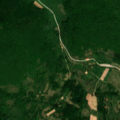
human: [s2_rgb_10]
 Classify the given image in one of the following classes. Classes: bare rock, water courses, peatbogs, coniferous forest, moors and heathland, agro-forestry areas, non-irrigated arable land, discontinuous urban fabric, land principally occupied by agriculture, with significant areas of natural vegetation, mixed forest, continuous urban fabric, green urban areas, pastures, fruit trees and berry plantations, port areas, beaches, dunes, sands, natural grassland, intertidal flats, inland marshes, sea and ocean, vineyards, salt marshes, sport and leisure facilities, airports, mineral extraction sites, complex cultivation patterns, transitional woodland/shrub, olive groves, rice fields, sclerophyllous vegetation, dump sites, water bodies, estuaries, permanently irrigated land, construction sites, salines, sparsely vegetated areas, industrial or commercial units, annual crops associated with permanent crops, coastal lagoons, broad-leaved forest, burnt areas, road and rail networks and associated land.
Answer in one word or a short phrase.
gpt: complex cultivation patterns, land principally occupied by agriculture, with significant areas of natural vegetation, broad-leaved forest, transitional woodland/shrub